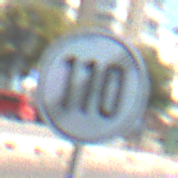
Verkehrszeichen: EndeGeschwindigkeit110
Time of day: Midday
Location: Outdoor (Urban)
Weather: Clear
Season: NotSpecified
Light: Natural